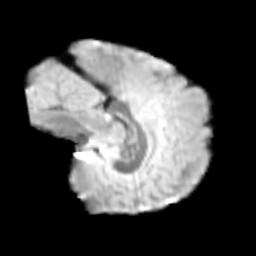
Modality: T2w
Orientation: sagittal
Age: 9
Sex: male
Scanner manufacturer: siemens
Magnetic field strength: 3 T
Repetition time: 3.8 s
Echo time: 0.07 s